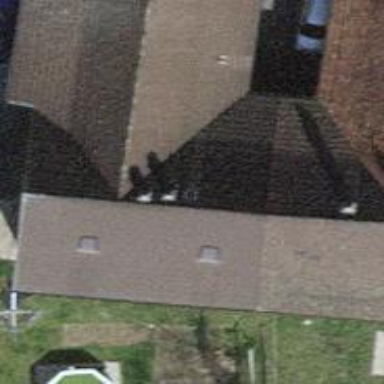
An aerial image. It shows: Terrace building.